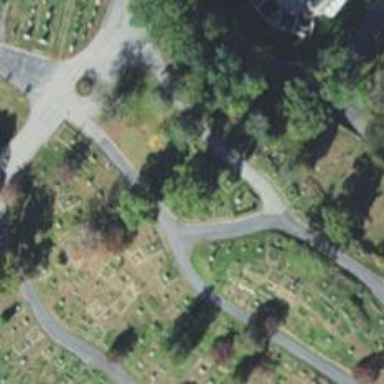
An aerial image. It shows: Grave site suitable for tourism.